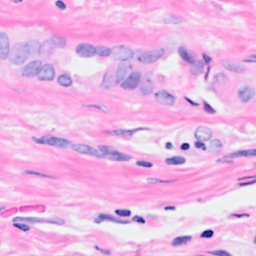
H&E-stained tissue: Breast